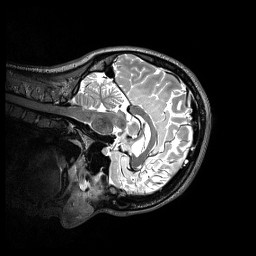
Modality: T2w
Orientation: sagittal
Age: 24
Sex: female
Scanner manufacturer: siemens
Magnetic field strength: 3 T
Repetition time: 3.2 s
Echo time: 0.565 s